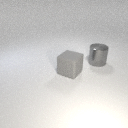
large gray metal cylinder to the right of large gray rubber cube